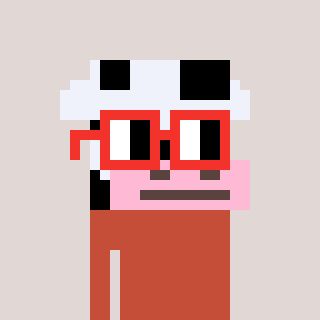
a pixel art character with square red glasses, a cow-shaped head and a rust-colored body on a warm background